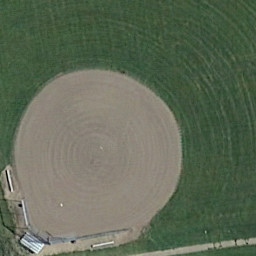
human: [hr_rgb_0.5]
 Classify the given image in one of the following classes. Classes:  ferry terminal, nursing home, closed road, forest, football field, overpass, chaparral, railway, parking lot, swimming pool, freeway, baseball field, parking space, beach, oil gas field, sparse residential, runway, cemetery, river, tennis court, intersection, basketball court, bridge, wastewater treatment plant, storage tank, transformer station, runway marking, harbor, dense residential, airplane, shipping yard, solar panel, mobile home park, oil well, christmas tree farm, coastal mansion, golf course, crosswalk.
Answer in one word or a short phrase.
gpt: baseball field